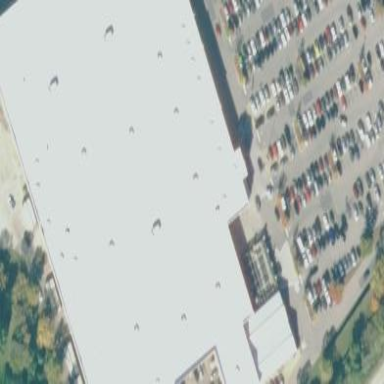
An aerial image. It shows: Retail building with flat roof.